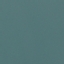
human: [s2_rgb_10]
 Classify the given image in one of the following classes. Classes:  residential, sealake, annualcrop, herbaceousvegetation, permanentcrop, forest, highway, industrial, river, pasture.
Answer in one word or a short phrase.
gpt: SeaLake